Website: lowes
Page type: customer-info-address
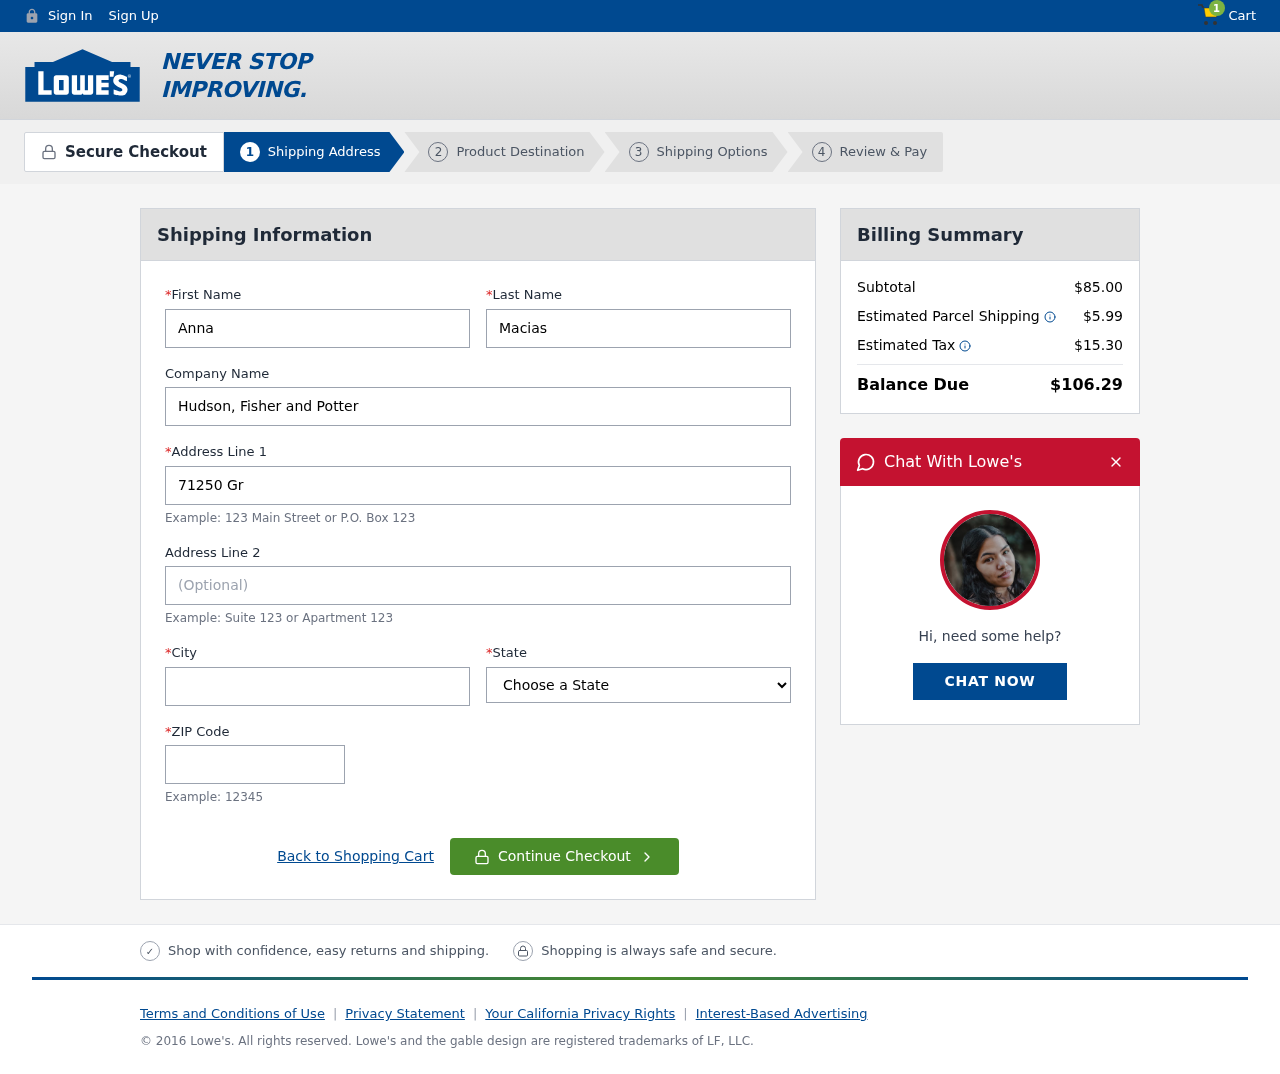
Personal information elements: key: PII_CITY
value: South Davidfort
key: PII_COMPANY
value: Hudson, Fisher and Potter
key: PII_FIRSTNAME
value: Anna
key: PII_LASTNAME
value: Macias
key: PII_POSTCODE
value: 94072
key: PII_STATE
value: Massachusetts
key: PII_STREET
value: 71250 Gray Vista
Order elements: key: ORDER_NUM_ITEMS
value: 1
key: ORDER_SUBTOTAL
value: $85.00
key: ORDER_SHIPPING_COST
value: $5.99
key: ORDER_TAX
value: $15.30
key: ORDER_TOTAL
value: $106.29